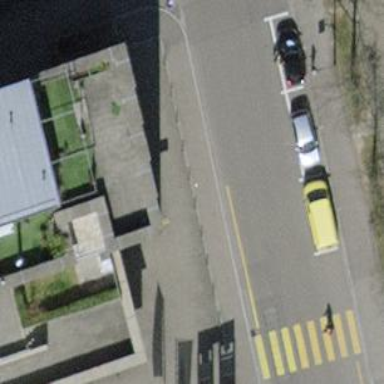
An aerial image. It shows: Post box is visible.